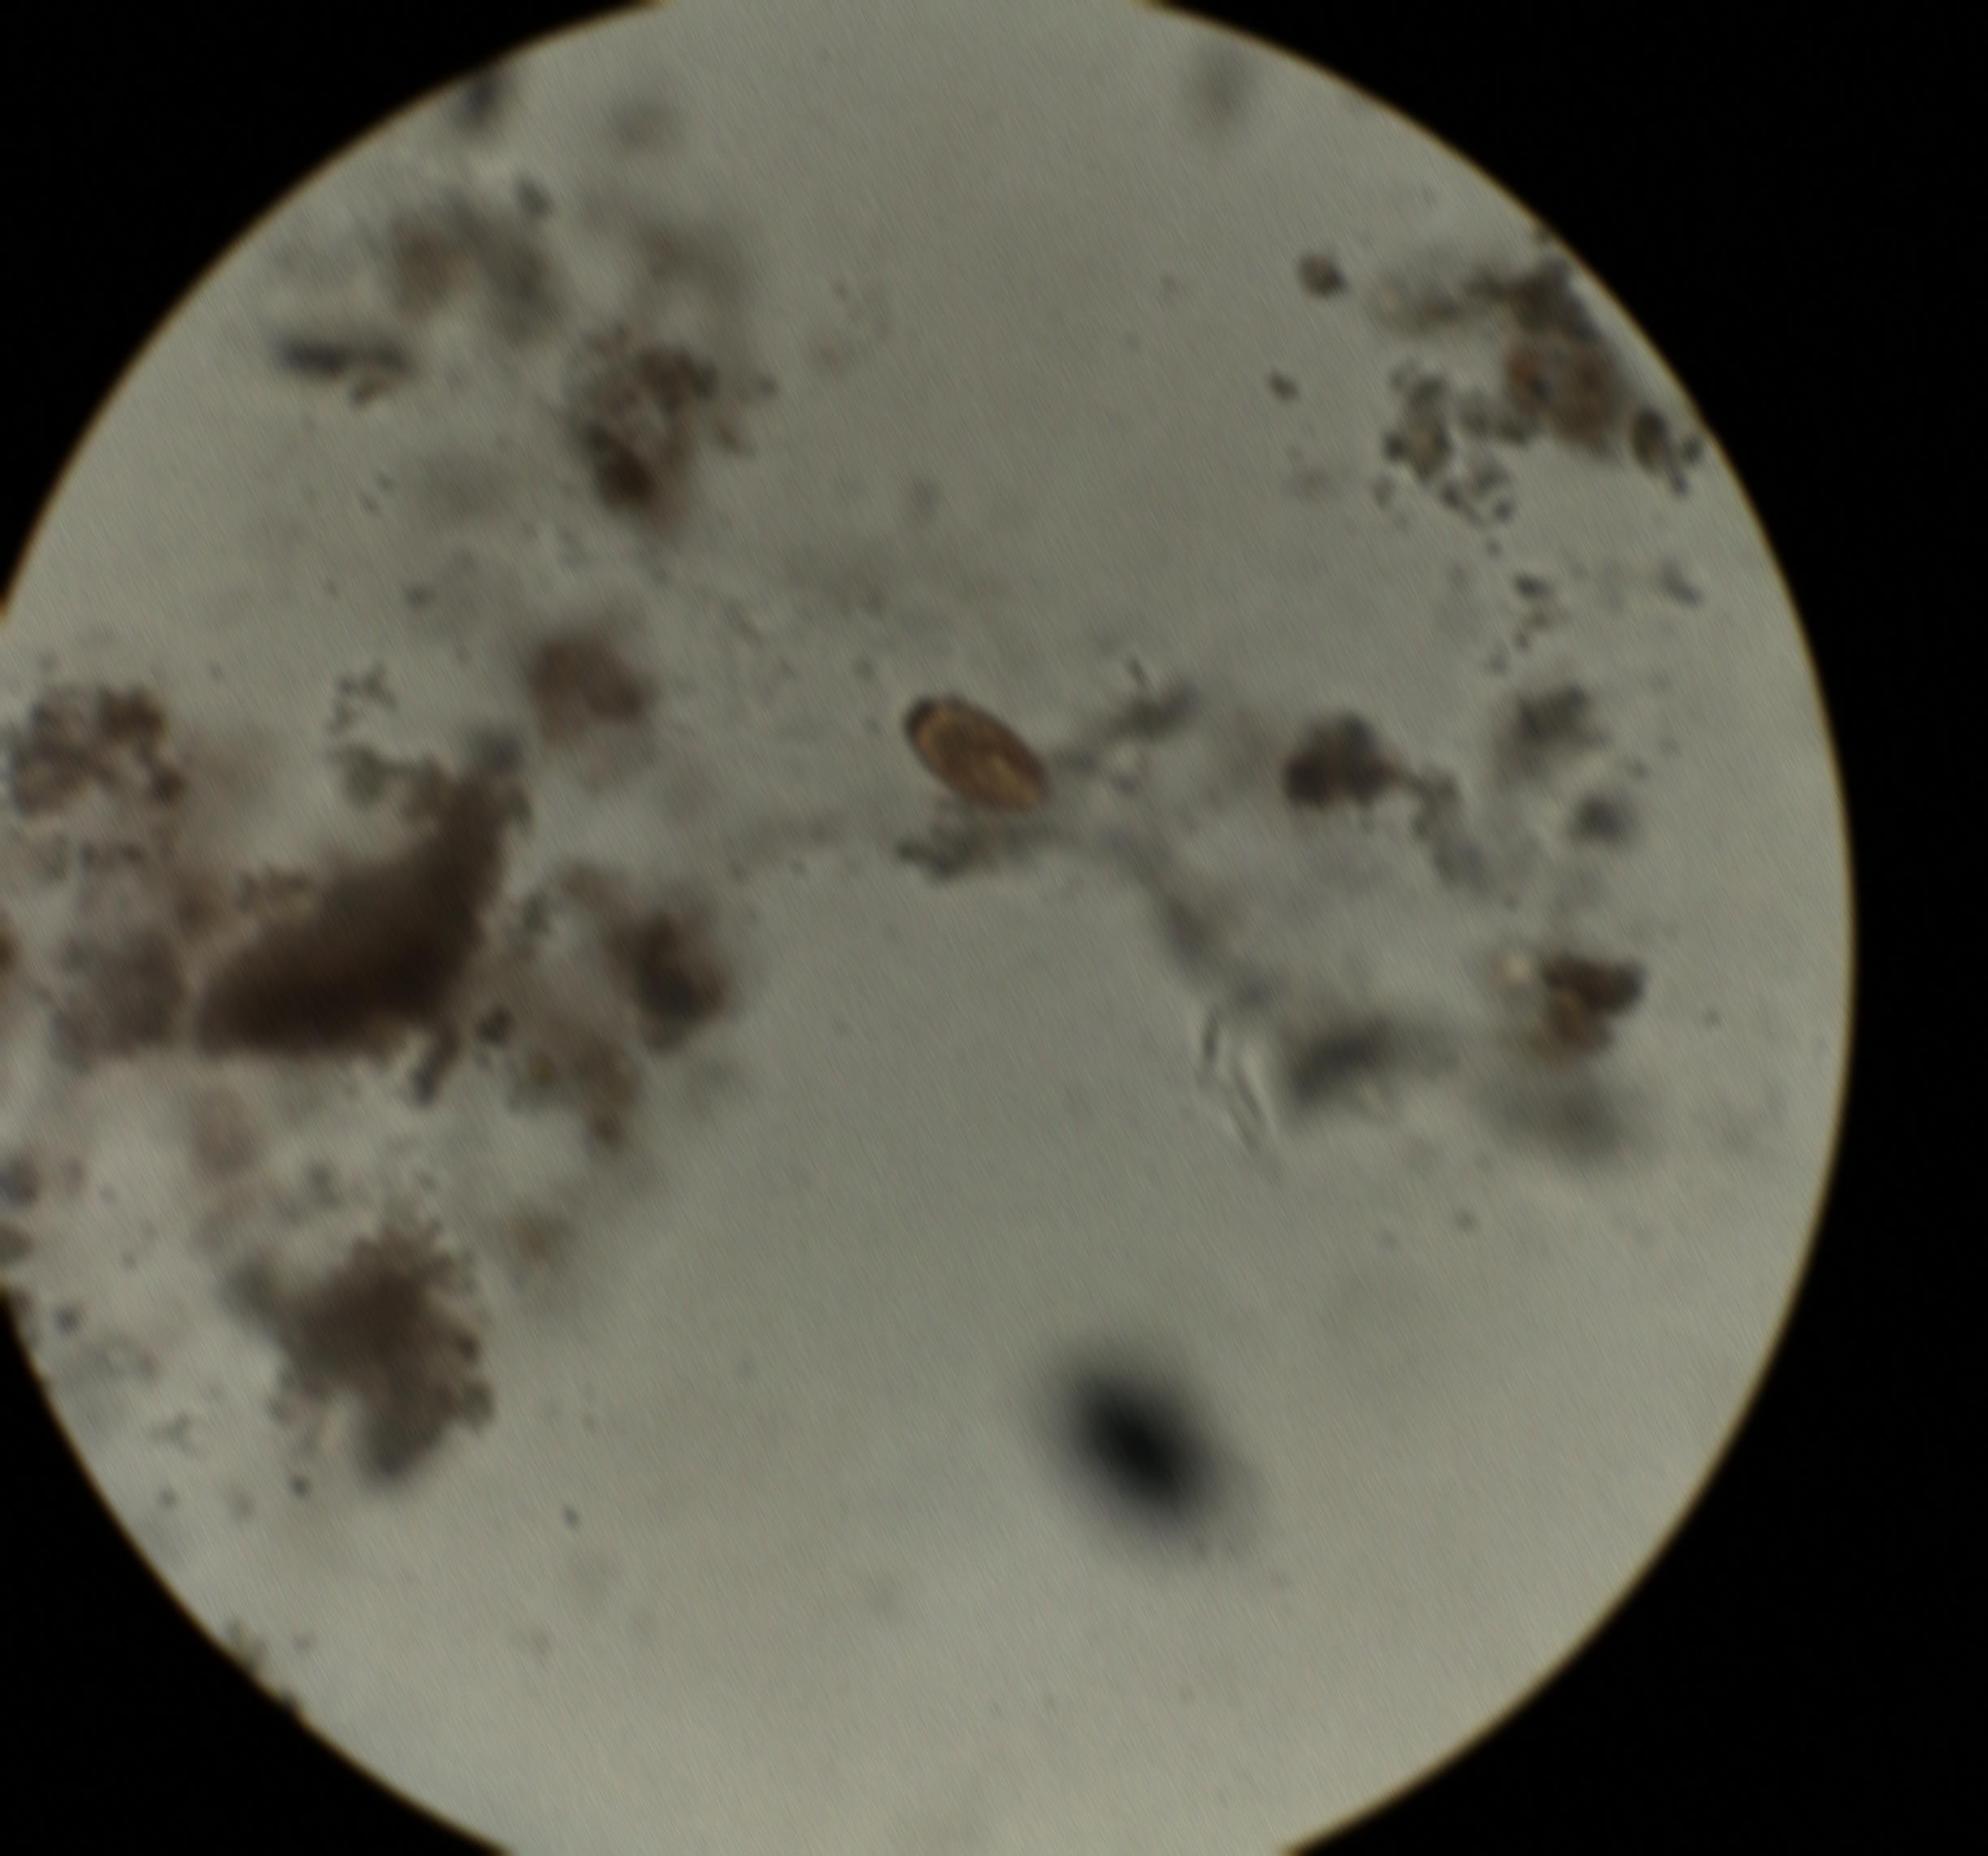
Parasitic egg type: Trichuris trichiura